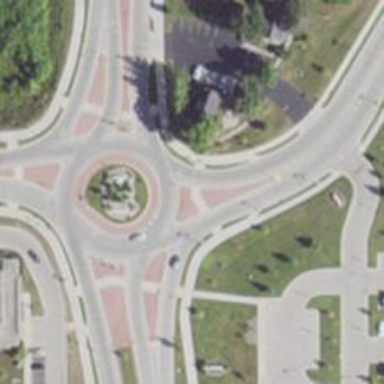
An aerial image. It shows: Path leading to traffic island.